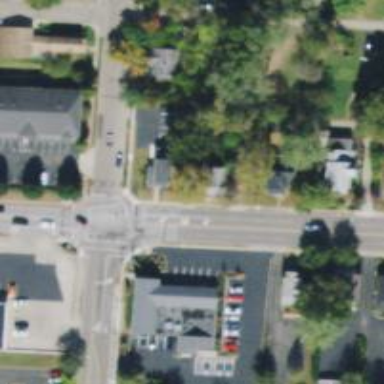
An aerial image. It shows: Marked road crossing.